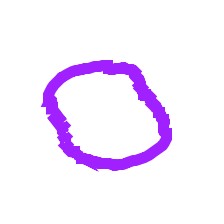
Shape: circle